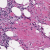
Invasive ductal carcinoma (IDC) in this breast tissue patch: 0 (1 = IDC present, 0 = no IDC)